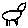
Label: cat